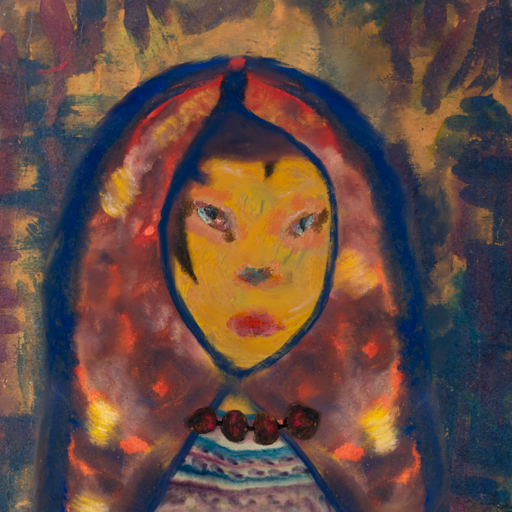
Background: InTheSun, Head And Neck Front: After_Raid, Face Front: Boggyland, Bust: HillGirl, Hair Front: Roy_Bahadur, Head Accessory: Mother_And_Son_Mother_Scarf, Second Necklace: Blank, Necklace: Mosgoul, Baby: Blank